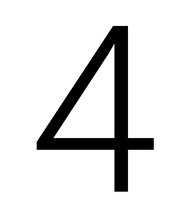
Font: Roboto_Light